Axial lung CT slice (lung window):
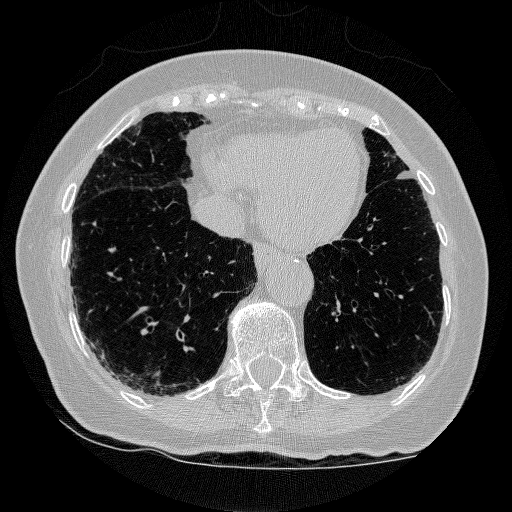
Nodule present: no